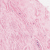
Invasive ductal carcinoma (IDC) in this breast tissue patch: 0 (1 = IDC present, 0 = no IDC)